Question: I am trying to create a view with two trees that take up the entire display. As of now, the two trees are only taking up half (left half) of the . I cannot figure out why, as I have tried many different parameters sent to each of the setup methods, such as setLayout, SashForm, etc. Here is my code and I attached an image to show what a simplified view of what I am getting now is.
'''
super(parent);
setDisplayName("Viewer");
setLayout(new FillLayout());
((FillLayout) getLayout()).marginHeight = ((FillLayout) getLayout()).marginWidth = 20;
fullForm = new SashForm(this, SWT.VERTICAL);
fullForm.setLayout(new FillLayout());
adForm = new SashForm(fullForm, SWT.VERTICAL);
adForm.setLayout(new FillLayout());
countLabel = GUIToolkit.newLabel(this, SWT.CENTER, "", new GridData(SWT.FILL, SWT.FILL, true, false, 1, 1));
countLabel.setFont(boldFont);
ad1Tree = createTree(fullForm, "name1", "col1", "col2");
ad2Tree = createTree(fullForm, "name2", "col1", "col2");
'''
Create Tree
'''
private static Tree createTree(final Composite parent, final String text, final String... columns) {
final Composite group = GUIToolkit.newGroup(parent, SWT.NONE, text, null);
group.setFont(FontManager.NORMAL_BOLD);
group.setLayout(new FillLayout());
final Tree tree = new Tree(group, SWT.BORDER | SWT.FULL_SELECTION | SWT.MULTI);
tree.setHeaderVisible(true);
GUIToolkit.createColumns(tree, columns);
GUIToolkit.addColumnSort(tree, DATA);
GUIToolkit.removeDoubleClickExpand(tree);
'''

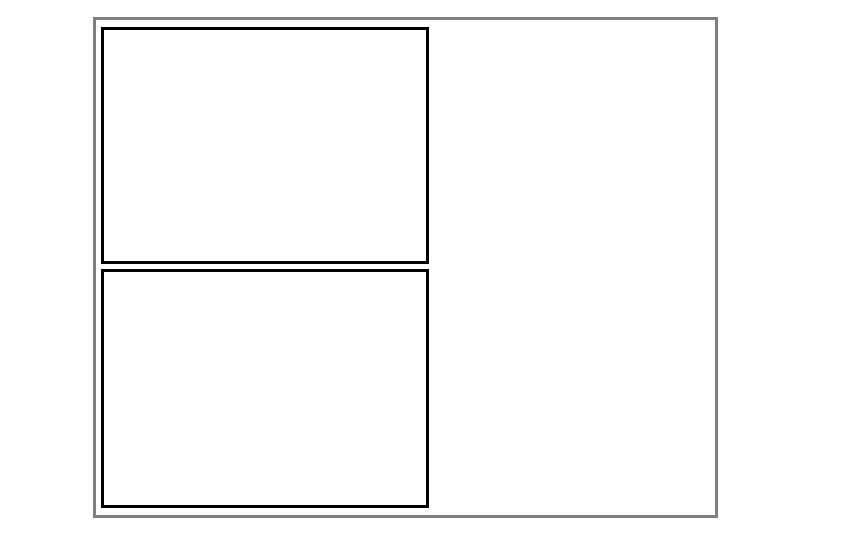
Answer: I think your problem is that you don't assign a 'GridData' to the 'Group' containing the 'Tree' and the 'Tree' itself.
Try updating your code like this:
'''
private static Tree createTree(final Composite parent, final String text, final String... columns) {
final Composite group = GUIToolkit.newGroup(parent, SWT.NONE, text, new GridData(SWT.FILL, SWT.FILL, true, true)); // <-- THIS
group.setFont(FontManager.NORMAL_BOLD);
group.setLayout(new FillLayout());
final Tree tree = new Tree(group, SWT.BORDER | SWT.FULL_SELECTION | SWT.MULTI);
tree.setLayoutData(new GridData(SWT.FILL, SWT.FILL, true, true)); // <-- THIS
tree.setHeaderVisible(true);
GUIToolkit.createColumns(tree, columns);
GUIToolkit.addColumnSort(tree, DATA);
GUIToolkit.removeDoubleClickExpand(tree);
}
'''
Not sure what exactly 'GUIToolkit' is, but I'm assuming it will just apply the 'LayoutData' you provide.
---
:
Ok, this is how I would do it:
'''
public static void main(String[] args)
{
final Display display = new Display();
final Shell shell = new Shell(display);
shell.setText("StackOverflow");
shell.setLayout(new GridLayout(1, false));
Group top = new Group(shell, SWT.NONE);
top.setLayout(new GridLayout(1, false));
top.setText("Top");
top.setLayoutData(new GridData(SWT.FILL, SWT.FILL, true, true));
Group bottom = new Group(shell, SWT.NONE);
bottom.setLayout(new GridLayout(1, false));
bottom.setText("Bottom");
bottom.setLayoutData(new GridData(SWT.FILL, SWT.FILL, true, true));
Tree topTree = new Tree(top, SWT.BORDER | SWT.FULL_SELECTION | SWT.MULTI);
createColumns(topTree);
Tree bottomTree = new Tree(bottom, SWT.BORDER | SWT.FULL_SELECTION | SWT.MULTI);
createColumns(bottomTree);
shell.pack();
shell.open();
while (!shell.isDisposed())
{
if (!display.readAndDispatch())
{
display.sleep();
}
}
display.dispose();
}
private static void createColumns(Tree tree)
{
tree.setHeaderVisible(true);
for(int i = 0; i < 3; i++)
new TreeColumn(tree, SWT.NONE).setText("Col " + i);
for(int i = 0; i < 10; i++)
{
TreeItem item = new TreeItem(tree, SWT.NONE);
for(int j = 0; j < tree.getColumnCount(); j++)
{
item.setText(j, "Item " + i + " " + j);
}
}
for(int i = 0; i < tree.getColumnCount(); i++)
tree.getColumn(i).pack();
}
'''